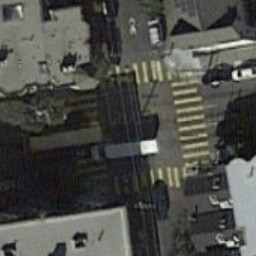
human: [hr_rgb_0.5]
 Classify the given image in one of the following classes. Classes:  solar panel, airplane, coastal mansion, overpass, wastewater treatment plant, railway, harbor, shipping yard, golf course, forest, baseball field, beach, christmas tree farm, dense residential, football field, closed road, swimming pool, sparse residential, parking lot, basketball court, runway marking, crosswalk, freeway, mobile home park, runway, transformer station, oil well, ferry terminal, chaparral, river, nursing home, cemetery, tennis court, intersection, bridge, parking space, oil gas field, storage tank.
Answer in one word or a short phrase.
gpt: crosswalk